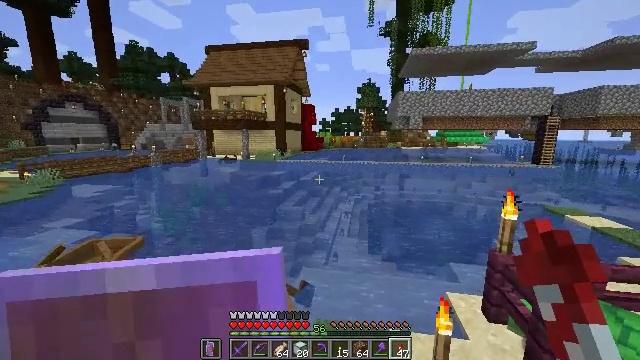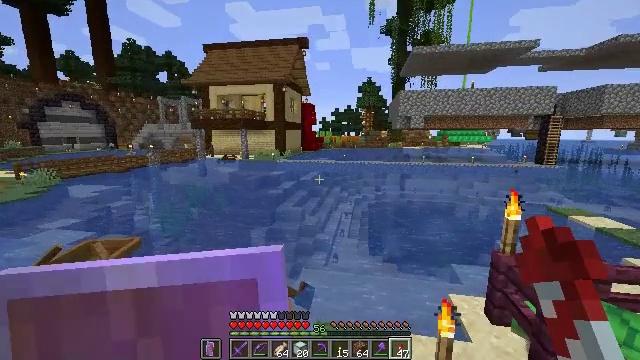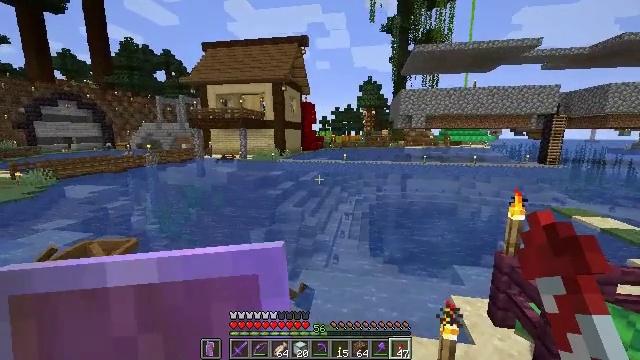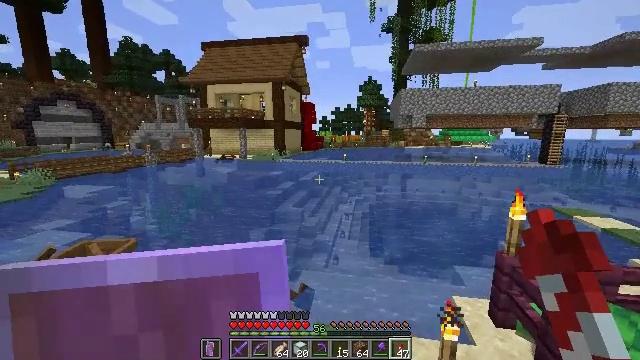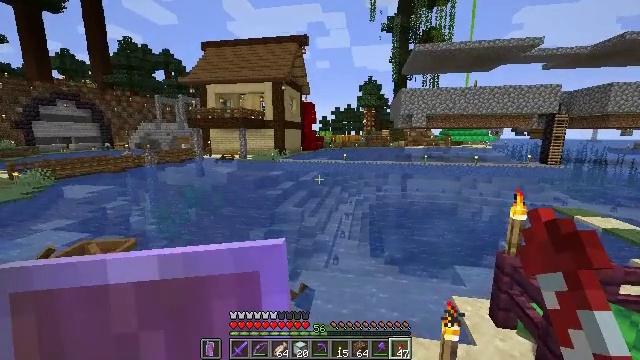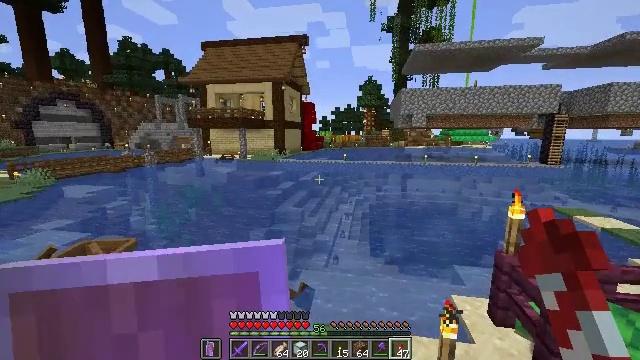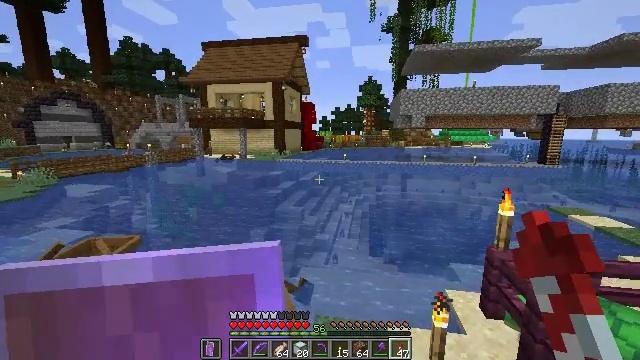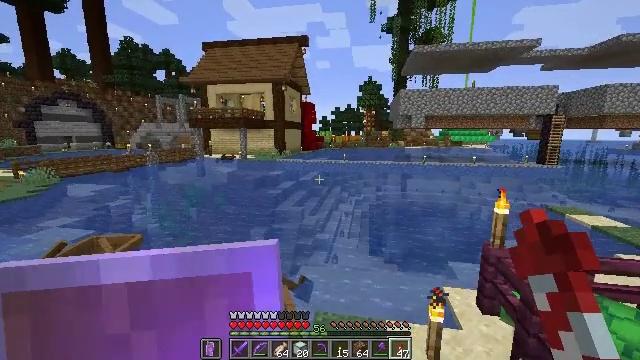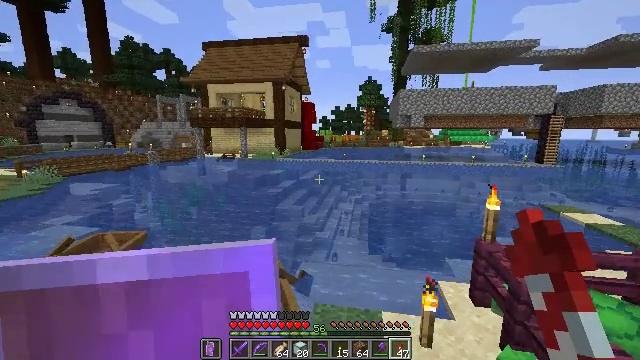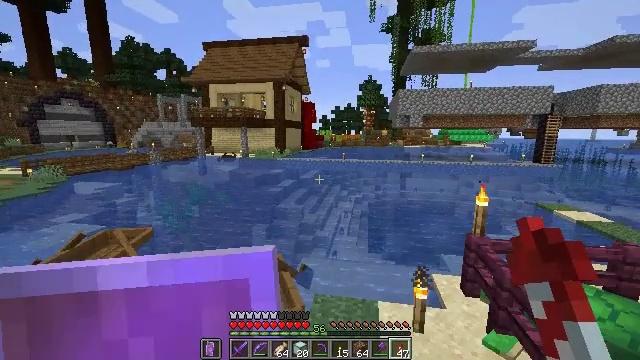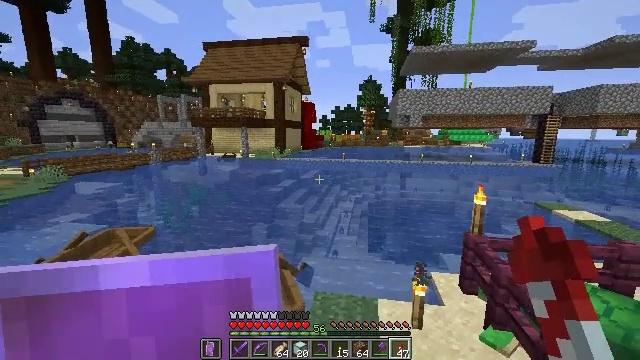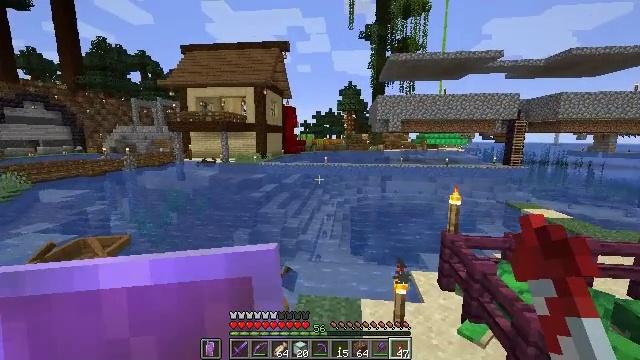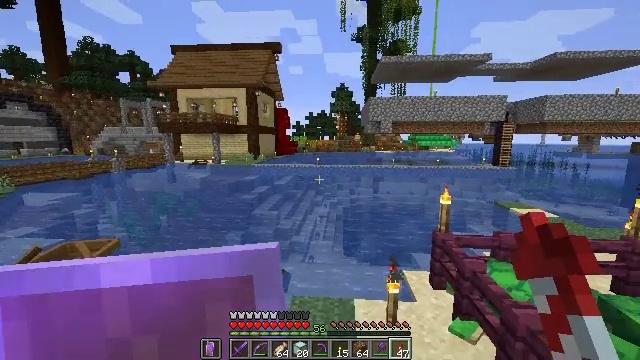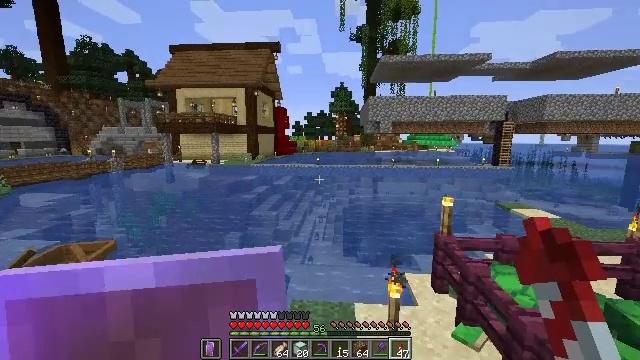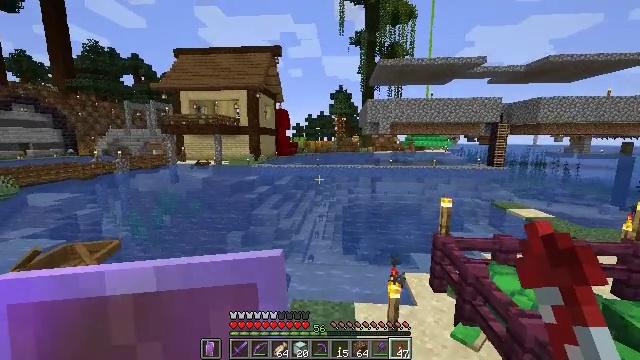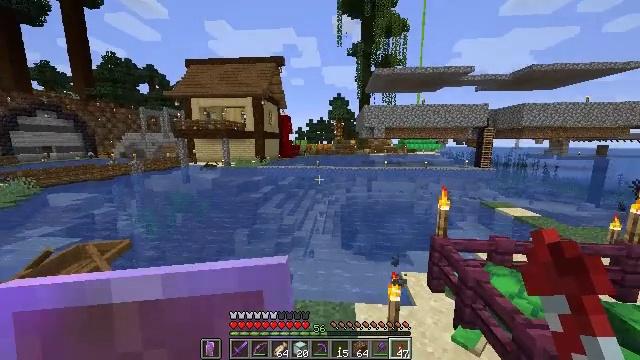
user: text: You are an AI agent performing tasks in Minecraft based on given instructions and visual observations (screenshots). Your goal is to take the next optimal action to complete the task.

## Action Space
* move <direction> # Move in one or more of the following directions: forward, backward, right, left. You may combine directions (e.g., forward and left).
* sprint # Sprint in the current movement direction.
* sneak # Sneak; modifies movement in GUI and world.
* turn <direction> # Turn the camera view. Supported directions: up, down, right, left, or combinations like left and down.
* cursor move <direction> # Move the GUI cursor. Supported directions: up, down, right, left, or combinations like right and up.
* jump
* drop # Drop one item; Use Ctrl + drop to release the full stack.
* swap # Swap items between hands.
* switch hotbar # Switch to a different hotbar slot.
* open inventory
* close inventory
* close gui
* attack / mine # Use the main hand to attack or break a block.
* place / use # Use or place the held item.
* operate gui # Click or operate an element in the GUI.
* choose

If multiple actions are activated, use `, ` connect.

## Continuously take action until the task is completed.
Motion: motion action
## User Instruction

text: Gather cactus by attacking it.
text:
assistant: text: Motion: no_op
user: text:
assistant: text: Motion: no_op
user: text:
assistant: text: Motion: no_op
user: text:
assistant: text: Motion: no_op
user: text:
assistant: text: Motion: move back
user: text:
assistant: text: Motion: move back
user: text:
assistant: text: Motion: move back
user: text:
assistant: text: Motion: move back
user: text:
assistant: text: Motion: no_op
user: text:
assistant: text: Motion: no_op
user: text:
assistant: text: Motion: turn right
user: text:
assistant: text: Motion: turn right
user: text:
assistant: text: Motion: move forward, sprint
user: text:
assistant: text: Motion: move forward, sprint
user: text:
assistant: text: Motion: move forward, sprint
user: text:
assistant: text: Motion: move forward, sprint, jump
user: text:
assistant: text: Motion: move forward, sprint, jump
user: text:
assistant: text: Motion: move forward, sprint, jump
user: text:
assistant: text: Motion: move forward, sprint, turn up, jump
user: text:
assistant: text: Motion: move forward, sprint, turn up, jump
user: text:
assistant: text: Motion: move forward, sprint, turn up
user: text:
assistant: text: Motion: move forward, sprint, turn up
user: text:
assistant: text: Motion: move forward, sprint, turn up, jump
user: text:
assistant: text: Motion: move forward, sprint, jump
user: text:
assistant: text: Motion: move forward, sprint, use / place, jump
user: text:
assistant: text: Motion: move forward, sprint, use / place, jump
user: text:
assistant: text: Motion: move forward, sprint, use / place, jump
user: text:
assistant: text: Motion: move forward, sprint, jump
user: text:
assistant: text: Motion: move forward, sprint, jump
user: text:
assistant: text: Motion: move forward, sprint, jump